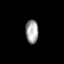
Tissue: skin
Cell type: Epithelial cells
Senescence score: 0.7177
Nuclear area (px): 298
Mean DAPI intensity: 160.252